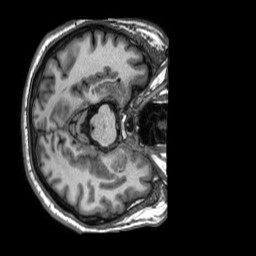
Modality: T1w
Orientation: axial
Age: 52
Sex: male
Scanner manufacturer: philips
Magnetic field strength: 1.5 T
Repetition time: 0.007088 s
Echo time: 0.003214 s